Interaction volume radius: 5 \u00c5
Interaction volume height: 10 \u00c5
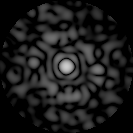
Disorder parameter: 0.8739